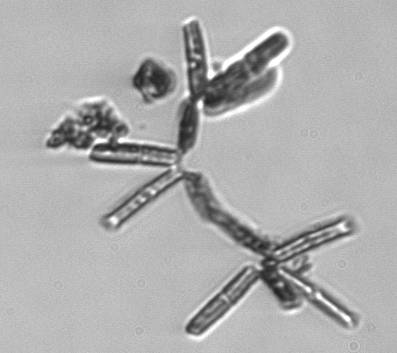
Label: Thalassionema